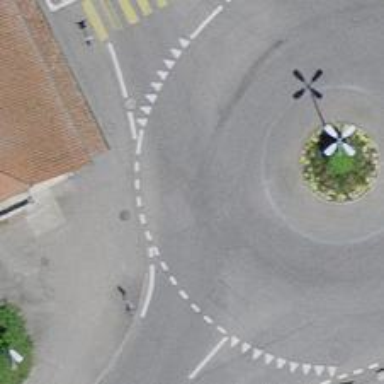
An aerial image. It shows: Asphalt road in residential area leading to roundabout.